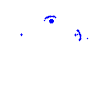
Particle: pion